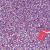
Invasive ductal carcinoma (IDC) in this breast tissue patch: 1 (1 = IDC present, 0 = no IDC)